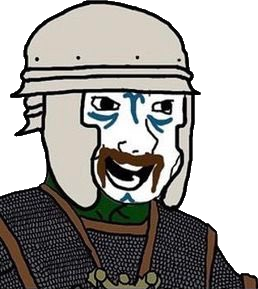
Label: 5_Bloomer